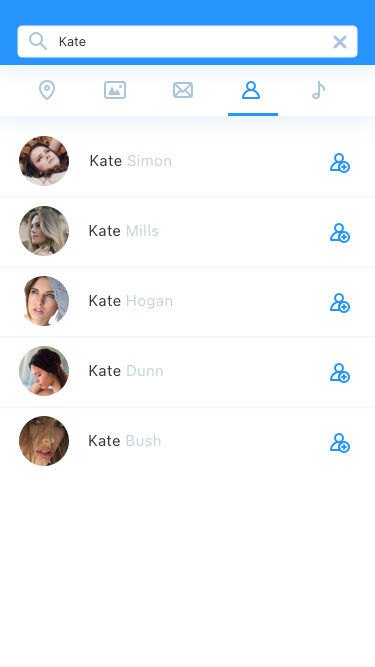
Text in this UI design:
Kate Simon
Kate Mills
Kate Bush
Kate Dunn
Kate Hogan